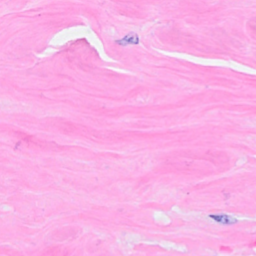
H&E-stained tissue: Breast